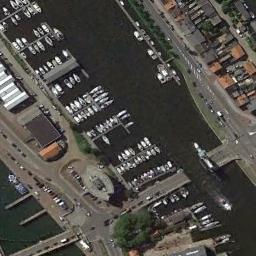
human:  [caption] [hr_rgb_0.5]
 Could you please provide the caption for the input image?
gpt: The harbor has lots of neatly docked boats and some containers are on the shore .

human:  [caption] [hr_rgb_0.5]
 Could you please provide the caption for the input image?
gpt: There are many ships neatly arranged on the sea by the harbor, And there are many buildings on the harbor .

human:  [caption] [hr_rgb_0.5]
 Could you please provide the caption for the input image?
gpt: There are many buildings beside the harbor .

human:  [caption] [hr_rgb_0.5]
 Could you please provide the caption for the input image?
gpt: Only a few boats stopped in the upper left corner of the harbor .

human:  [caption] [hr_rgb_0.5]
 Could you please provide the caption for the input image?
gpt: There are many buildings around the harbor with many boats .